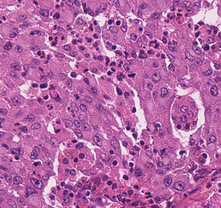
Tumor epithelial tissue: yes
Tumor-associated stroma tissue: no
Normal tissue: no